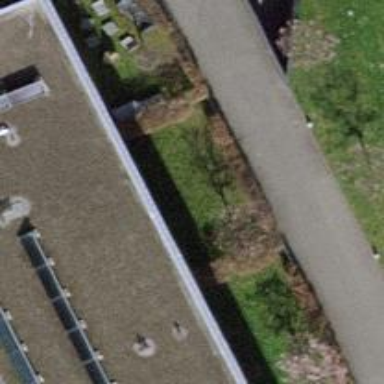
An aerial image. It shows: Driveway tunnel with asphalt surface for service vehicles.